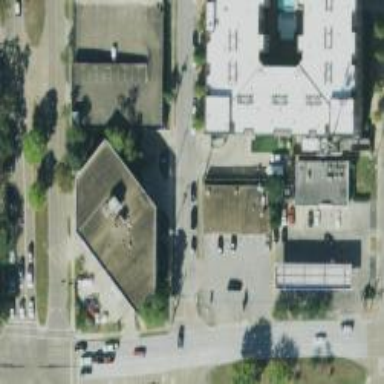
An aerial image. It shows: Parking space.